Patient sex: M
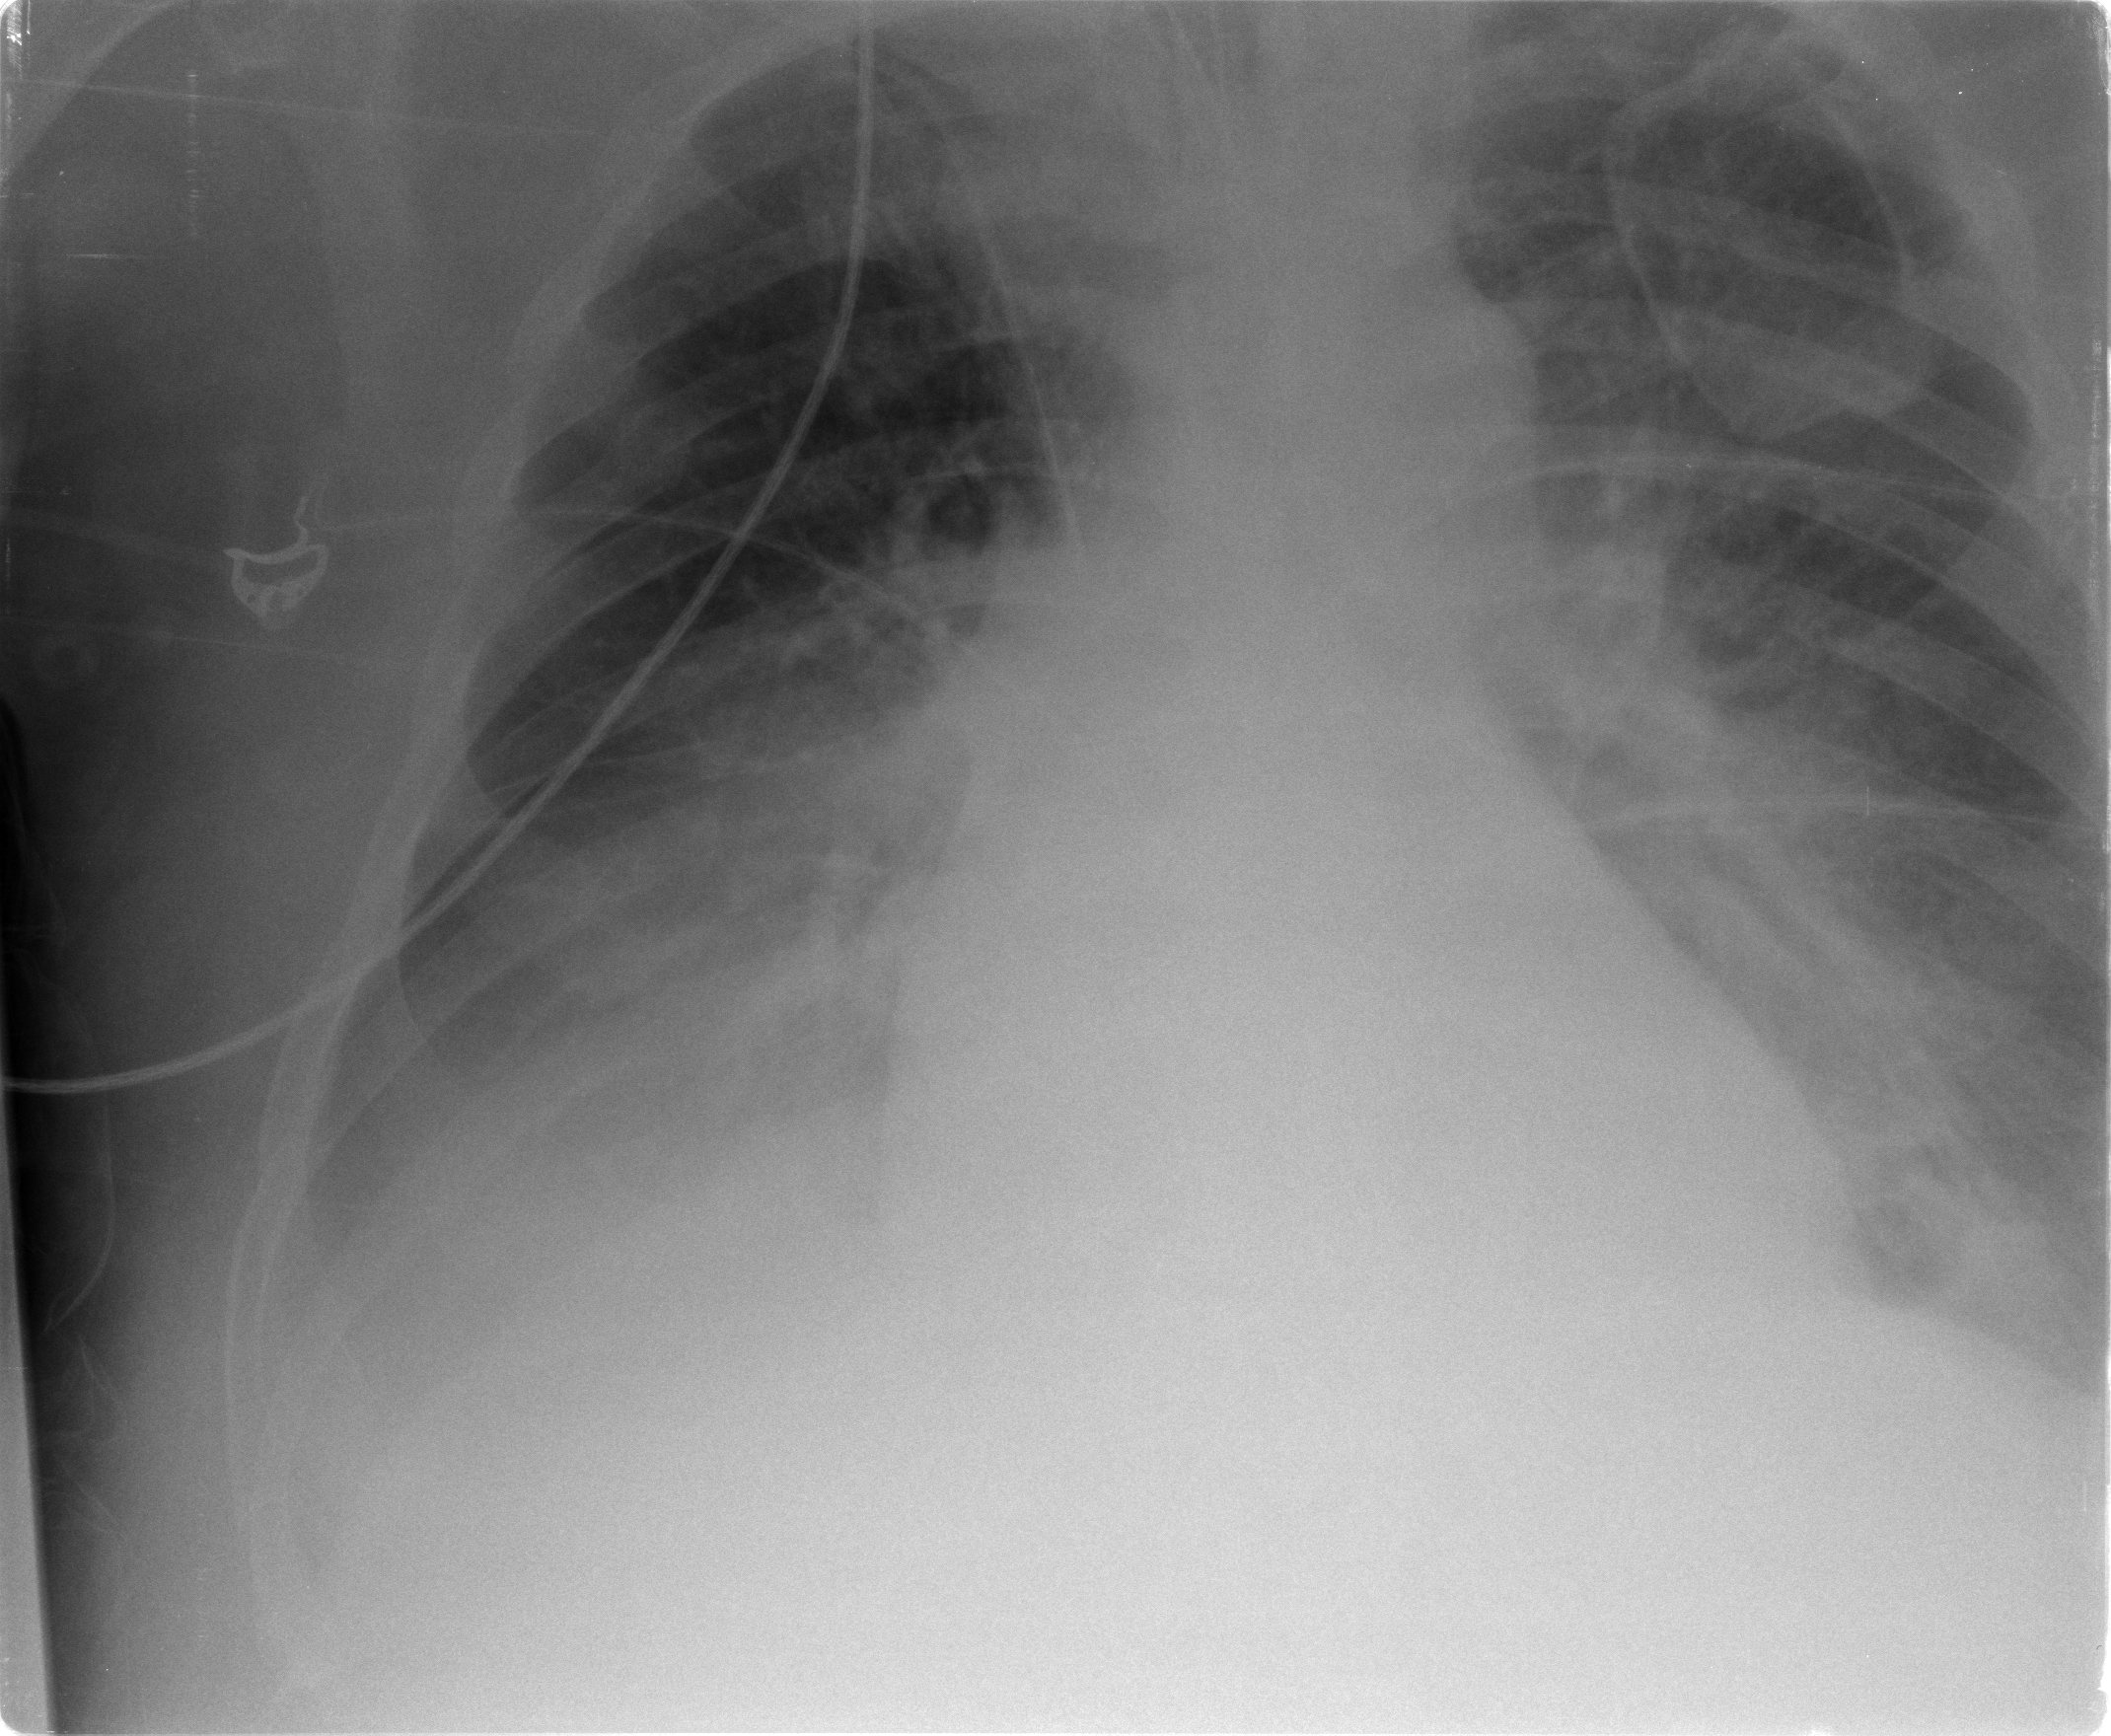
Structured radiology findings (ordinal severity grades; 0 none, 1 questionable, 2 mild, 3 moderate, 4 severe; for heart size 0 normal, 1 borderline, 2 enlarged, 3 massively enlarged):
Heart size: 2
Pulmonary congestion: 2
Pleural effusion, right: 3
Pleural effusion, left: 2
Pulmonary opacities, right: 0
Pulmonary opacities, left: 0
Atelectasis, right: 3
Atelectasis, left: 3